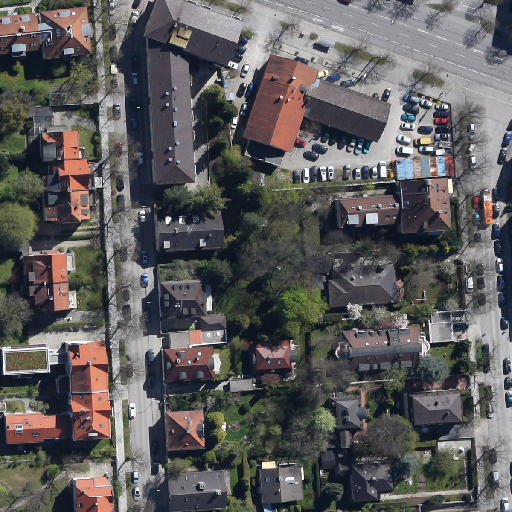
Referring expression: long truck